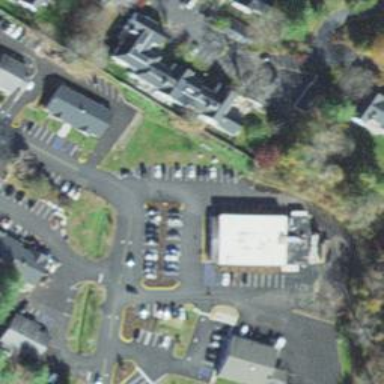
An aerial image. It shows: Supermarket.